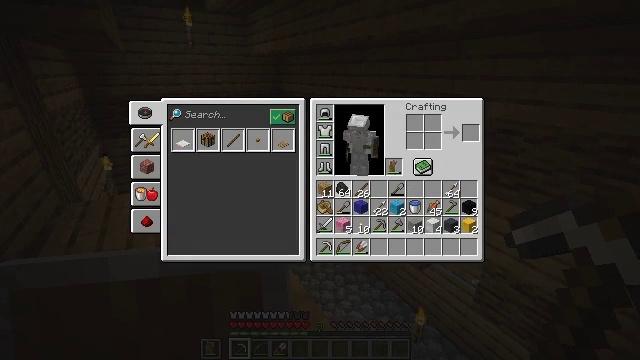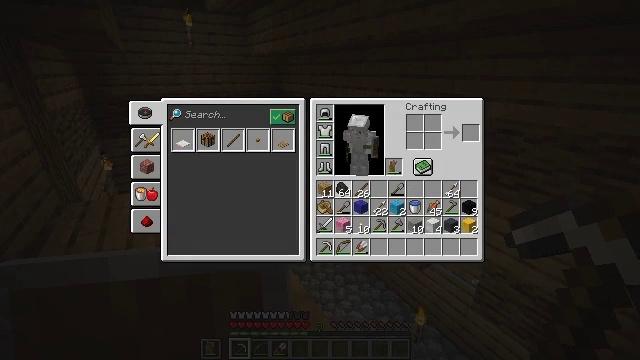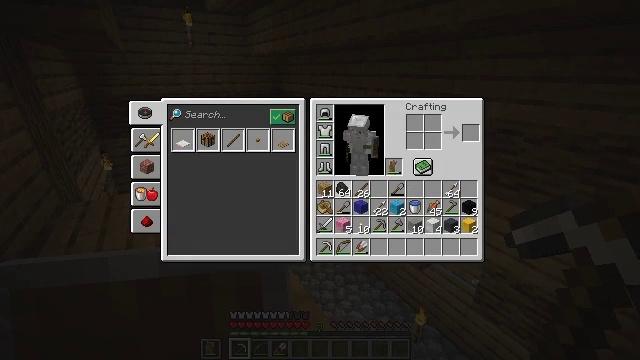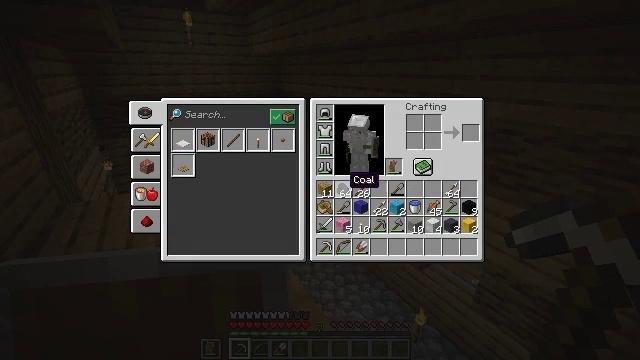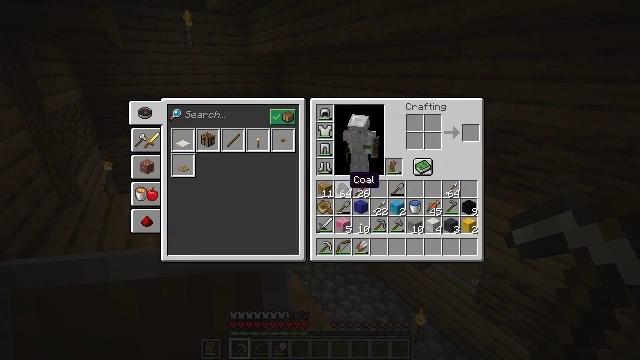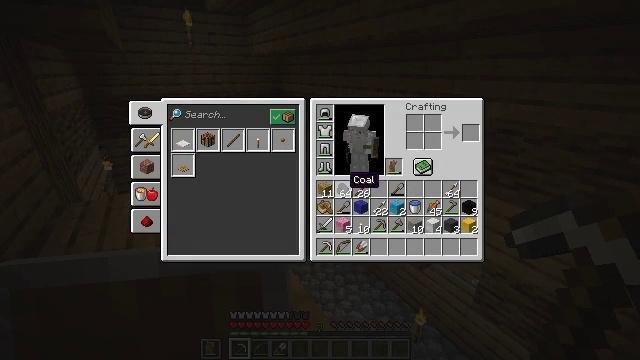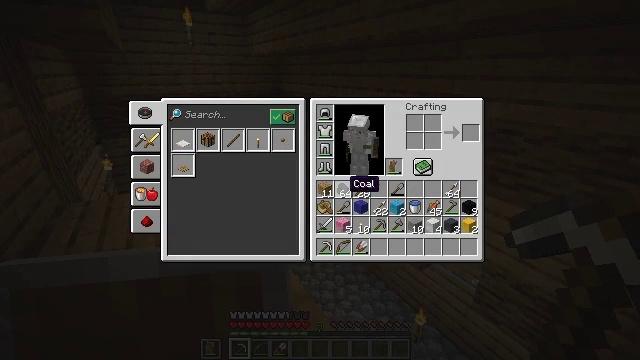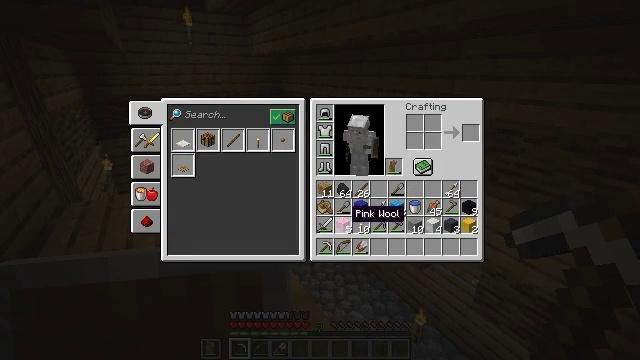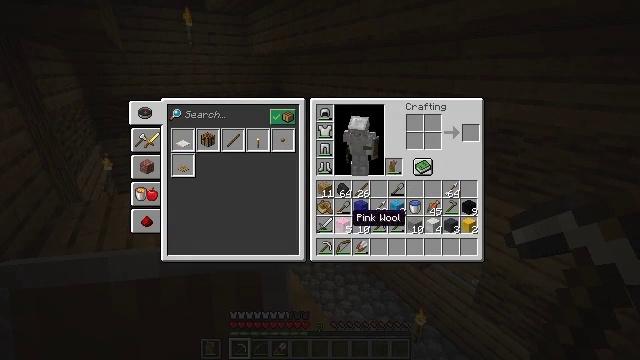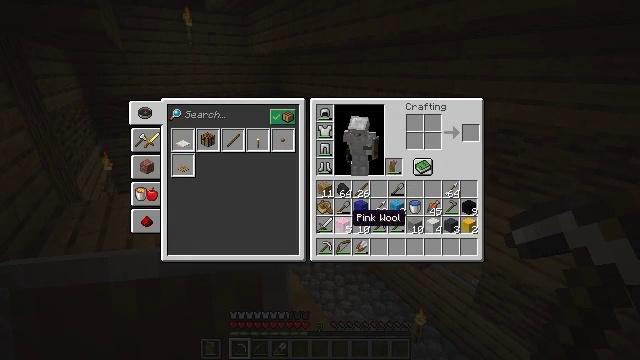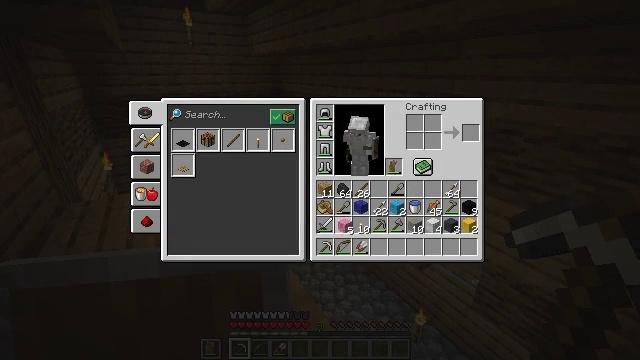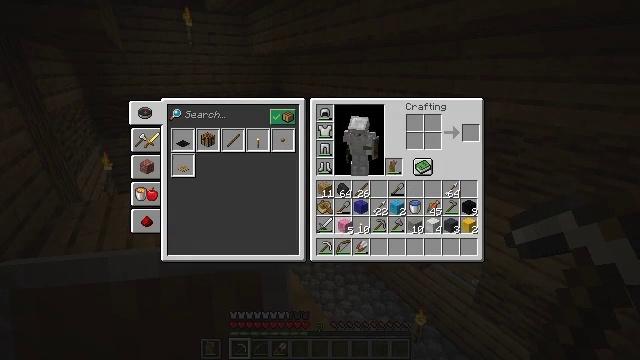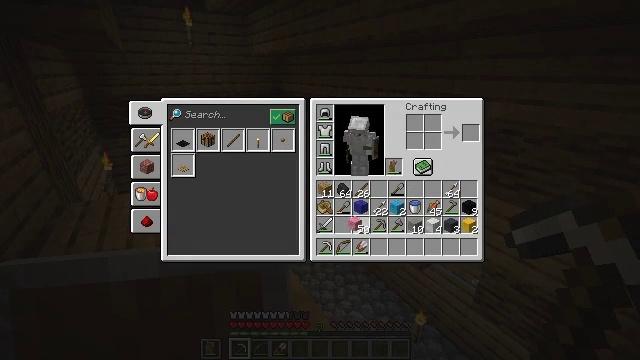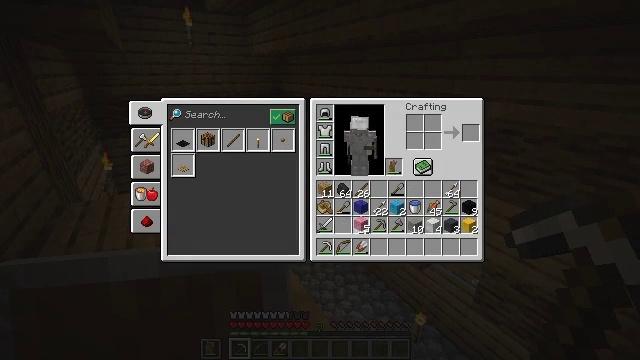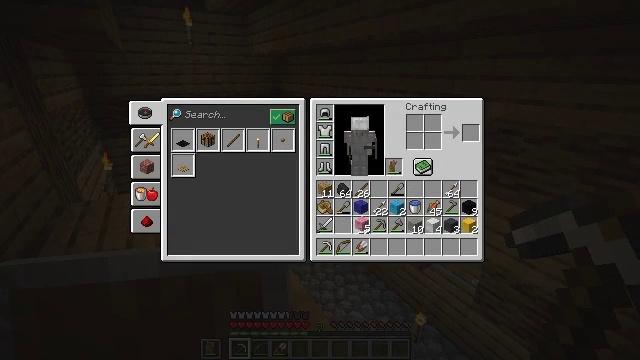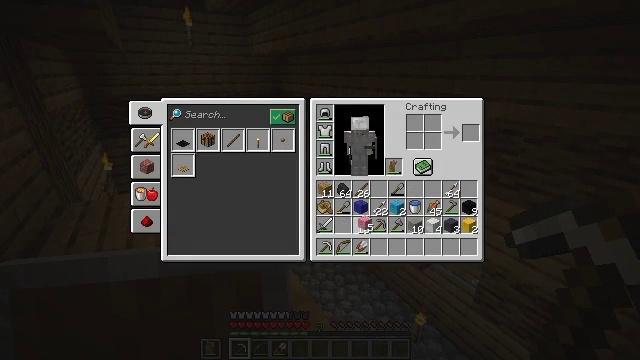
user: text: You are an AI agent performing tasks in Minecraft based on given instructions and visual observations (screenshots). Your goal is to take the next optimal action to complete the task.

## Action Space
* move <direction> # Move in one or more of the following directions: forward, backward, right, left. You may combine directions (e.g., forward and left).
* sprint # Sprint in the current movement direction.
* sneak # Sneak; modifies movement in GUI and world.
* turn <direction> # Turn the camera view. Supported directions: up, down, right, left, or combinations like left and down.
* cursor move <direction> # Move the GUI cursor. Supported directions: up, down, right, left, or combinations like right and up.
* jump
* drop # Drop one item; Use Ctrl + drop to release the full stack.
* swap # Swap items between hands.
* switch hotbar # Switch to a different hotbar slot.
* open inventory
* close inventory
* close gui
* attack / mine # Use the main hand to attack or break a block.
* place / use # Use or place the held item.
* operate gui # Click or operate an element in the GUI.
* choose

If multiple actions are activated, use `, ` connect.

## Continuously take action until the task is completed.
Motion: motion action
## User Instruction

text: Break the block of red wool.
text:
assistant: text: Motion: operate gui
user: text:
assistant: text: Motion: operate gui
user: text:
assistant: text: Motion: no_op
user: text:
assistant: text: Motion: no_op
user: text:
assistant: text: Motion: no_op
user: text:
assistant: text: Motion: no_op
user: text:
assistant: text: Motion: cursor move down
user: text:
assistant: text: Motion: no_op
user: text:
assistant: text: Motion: no_op
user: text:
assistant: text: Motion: operate gui
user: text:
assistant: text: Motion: operate gui
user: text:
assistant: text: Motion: cursor move right
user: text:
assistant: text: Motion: no_op
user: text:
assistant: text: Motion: no_op
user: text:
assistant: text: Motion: no_op
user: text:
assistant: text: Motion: no_op
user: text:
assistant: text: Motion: operate gui
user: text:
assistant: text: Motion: operate gui
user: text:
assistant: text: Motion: no_op
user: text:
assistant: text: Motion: cursor move right and down
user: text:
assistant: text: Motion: no_op
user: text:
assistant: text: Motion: no_op
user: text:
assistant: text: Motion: no_op
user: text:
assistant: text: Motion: operate gui
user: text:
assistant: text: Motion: operate gui
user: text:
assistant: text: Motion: no_op
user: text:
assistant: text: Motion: cursor move left
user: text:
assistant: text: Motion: cursor move left
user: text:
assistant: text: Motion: no_op
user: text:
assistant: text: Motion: no_op